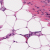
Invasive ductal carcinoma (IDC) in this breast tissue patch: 0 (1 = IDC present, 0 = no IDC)